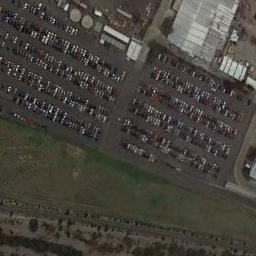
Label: parking_lot